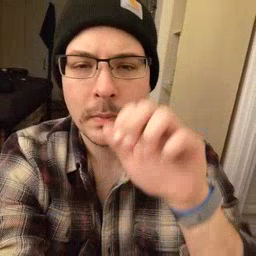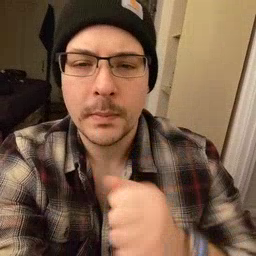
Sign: mitten